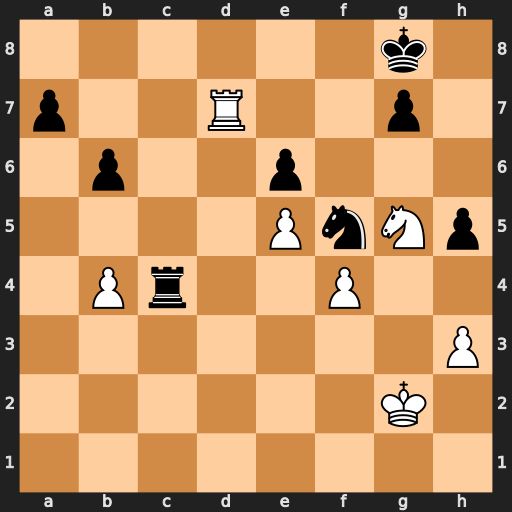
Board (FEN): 6k1/p2R2p1/1p2p3/4PnNp/1Pr2P2/7P/6K1/8
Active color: w
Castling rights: -
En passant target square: -
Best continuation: Rd8#